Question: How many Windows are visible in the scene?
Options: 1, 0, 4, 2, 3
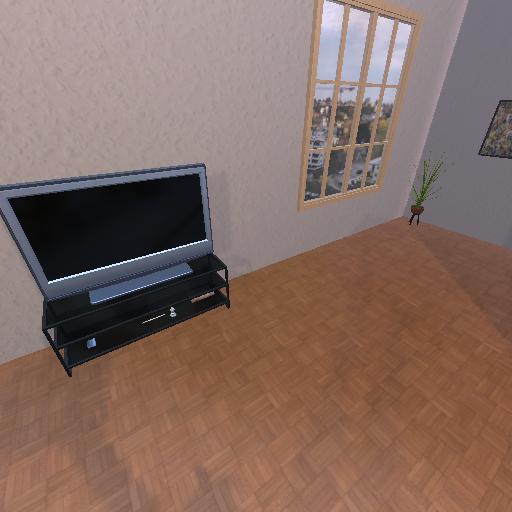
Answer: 1